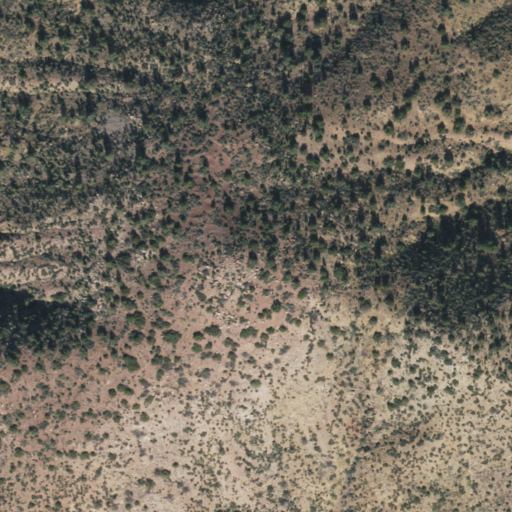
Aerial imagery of mountain in Arizona named Ramboz Peak containing shrub and evergreen forest